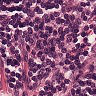
Metastatic tissue present: no